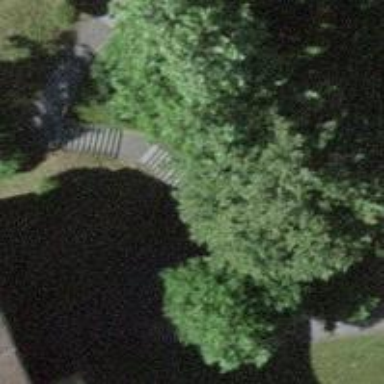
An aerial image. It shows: Set of steps on the road.